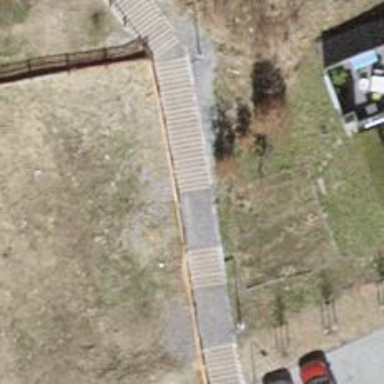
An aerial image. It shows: Set of steps on the road.